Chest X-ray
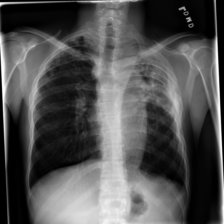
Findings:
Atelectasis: negative
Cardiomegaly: negative
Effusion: negative
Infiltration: positive
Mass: negative
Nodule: negative
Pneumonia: negative
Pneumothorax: negative
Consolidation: negative
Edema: negative
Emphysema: negative
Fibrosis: negative
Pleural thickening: positive
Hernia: negative